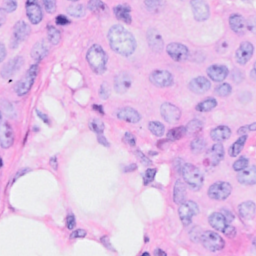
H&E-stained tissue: Breast